Question: I'm looking for the best possible solution for a complex UITableView. What I want : I have an . In this section is and then should come .
My Data are stored in some and i tried somethink like this:
<URL>
But i dont know how to handle it with my kind of problem.
So can somebody give me a hint or a best practice?
: '1'
<URL> Fiddle shows how my data looks and what im trying todo
This pic shows how i want to code my tableview...

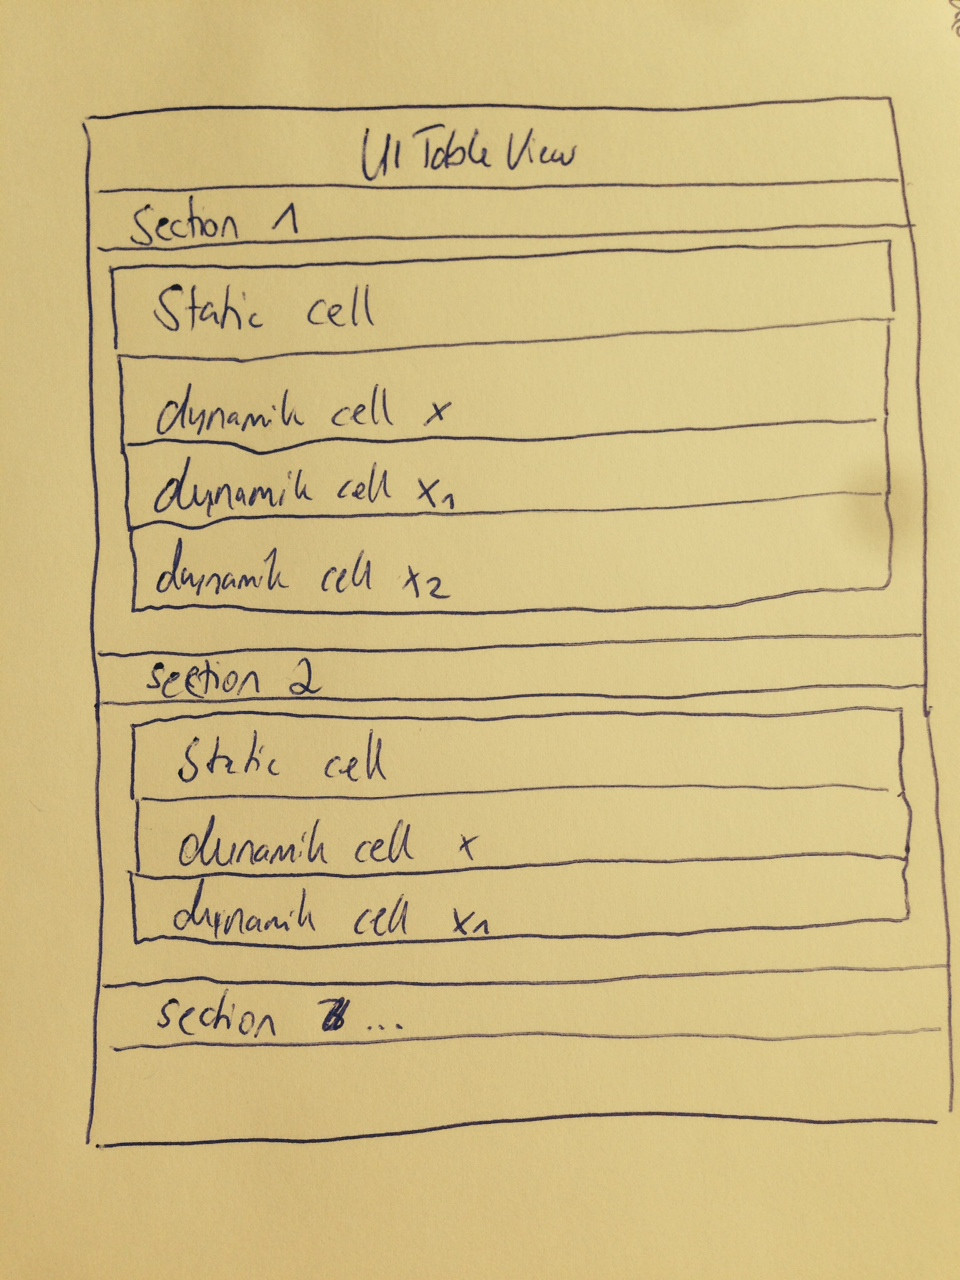
Answer: So after a while and some testing and listen to your ideas and technicals i solved my problem!
Here is a little code :
'''
- (NSInteger)numberOfSectionsInTableView:(UITableView *)tableView
{
return [mappedSprints count];
}
- (NSString *)tableView:(UITableView *)tableView titleForHeaderInSection:(NSInteger)section
{
UISprint*s = [mappedSprints objectAtIndex:section];
return s._name;
}
- (NSInteger)tableView:(UITableView *)tableView numberOfRowsInSection:(NSInteger)section
{
UISprint* s = [mappedSprints objectAtIndex:section];
return [s.internalUserStorey count] + [s.externalUserStorey count] + 1;
}
- (CGFloat)tableView:(UITableView *)tableView heightForRowAtIndexPath:(NSIndexPath *)indexPath
{
if (indexPath.row == 0) {
return 130;
}
return 80;
}
- (UITableViewCell *)tableView:(UITableView *)tableView cellForRowAtIndexPath:(NSIndexPath *)indexPath{
UITableViewCell *cell = [tableView dequeueReusableCellWithIdentifier:[NSString stringWithFormat:@"Cell%d%d", indexPath.row, indexPath.section]];
if (cell == nil) {
cell = [[UITableViewCell alloc] initWithStyle:UITableViewCellStyleDefault reuseIdentifier:[NSString stringWithFormat:@"Cell%d%d", indexPath.row, indexPath.section]];
}
UISprint*s = [mappedSprints objectAtIndex:indexPath.section];
if (indexPath.row == 0) {
//Here is my first cell
//cell.textLabel.text =s._name;
}
else if(indexPath.row >= 0 && indexPath.row<=[s.internalUserStorey count]){
//here are the cells for SubItem
}
else if(indexPath.row >= [s.internalUserStorey count]){
//here are the cells for SubItem 2
}
return cell;
'''
So thanks to all !!
Best Konstantin